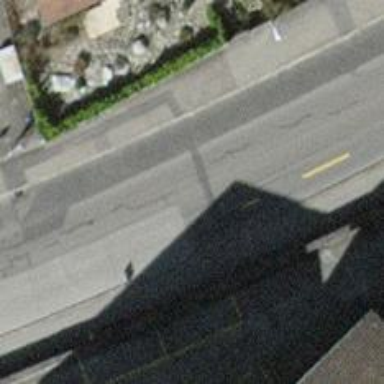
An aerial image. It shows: Bus stop with designated stop position for public transport.